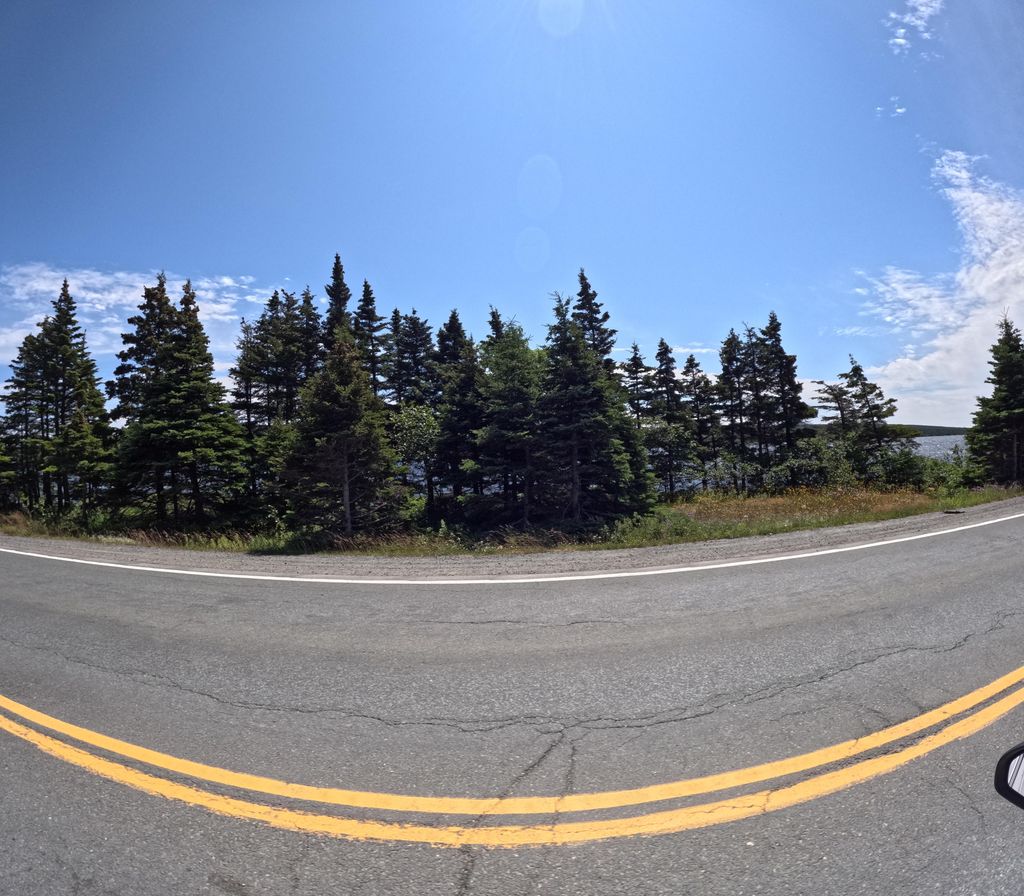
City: st_johns